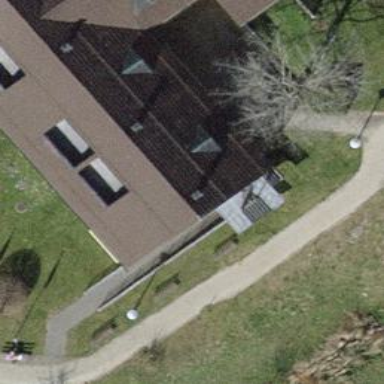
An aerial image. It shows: Brown bench in the vicinity.